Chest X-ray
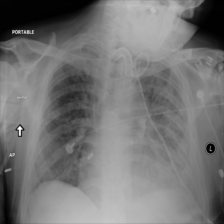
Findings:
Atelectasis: negative
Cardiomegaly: negative
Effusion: negative
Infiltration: negative
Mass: negative
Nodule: negative
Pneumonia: negative
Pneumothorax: negative
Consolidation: negative
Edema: negative
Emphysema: negative
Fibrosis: negative
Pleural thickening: negative
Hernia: negative